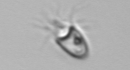
Label: Balanion